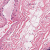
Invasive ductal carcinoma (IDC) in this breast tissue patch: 0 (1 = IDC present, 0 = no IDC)